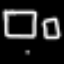
Label: square